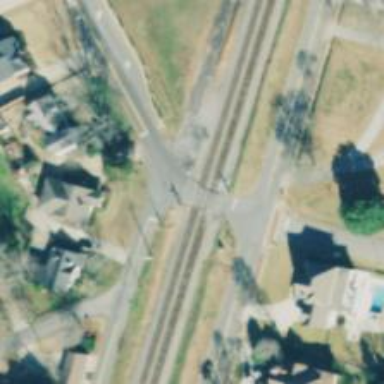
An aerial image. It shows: Level crossing along the railway.